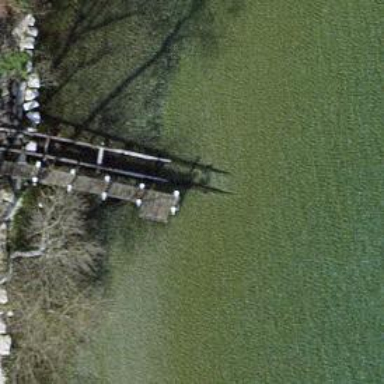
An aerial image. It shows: Man-made pier.